RGB frame:
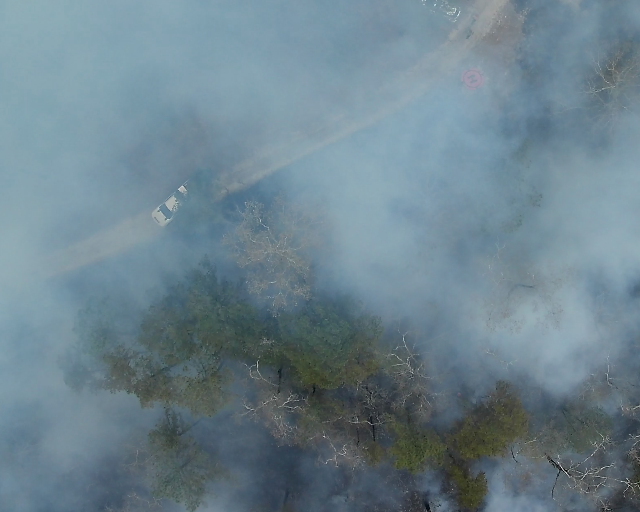
Thermal frame:
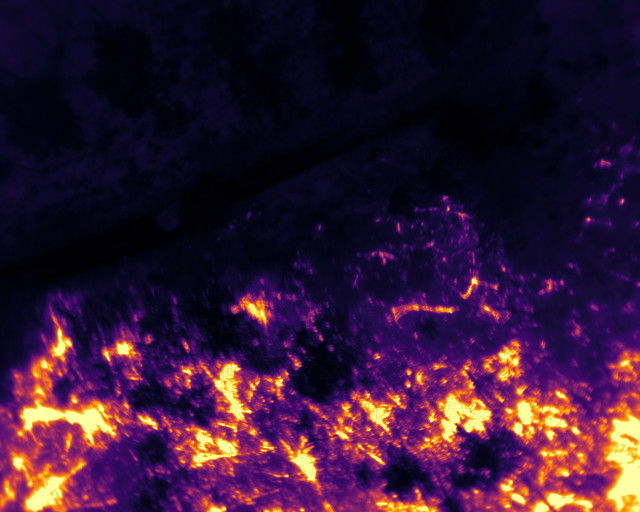
Captured: 2026-02-26 03:09:27
Pixels at or above 80 °C: 64302 (fraction of frame: 0.1962)